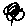
Label: tree